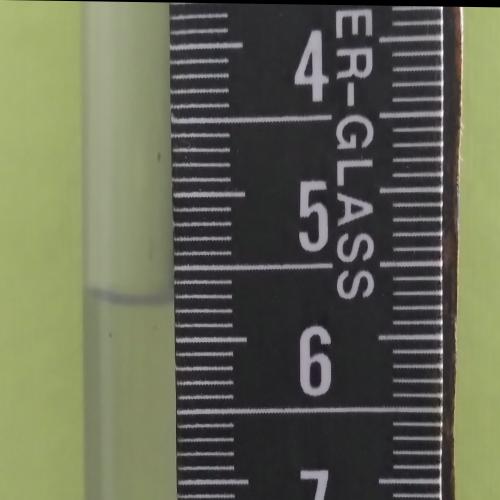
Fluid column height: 5.7 cm